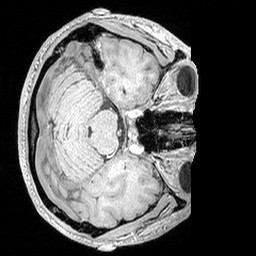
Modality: MP2RAGE
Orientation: axial
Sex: male
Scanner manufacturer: siemens
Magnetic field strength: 3 T
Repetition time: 5 s
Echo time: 0.00292 s